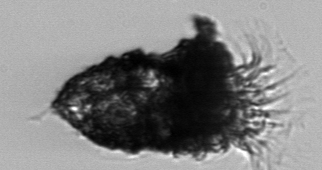
Label: Stenosemella_pacifica